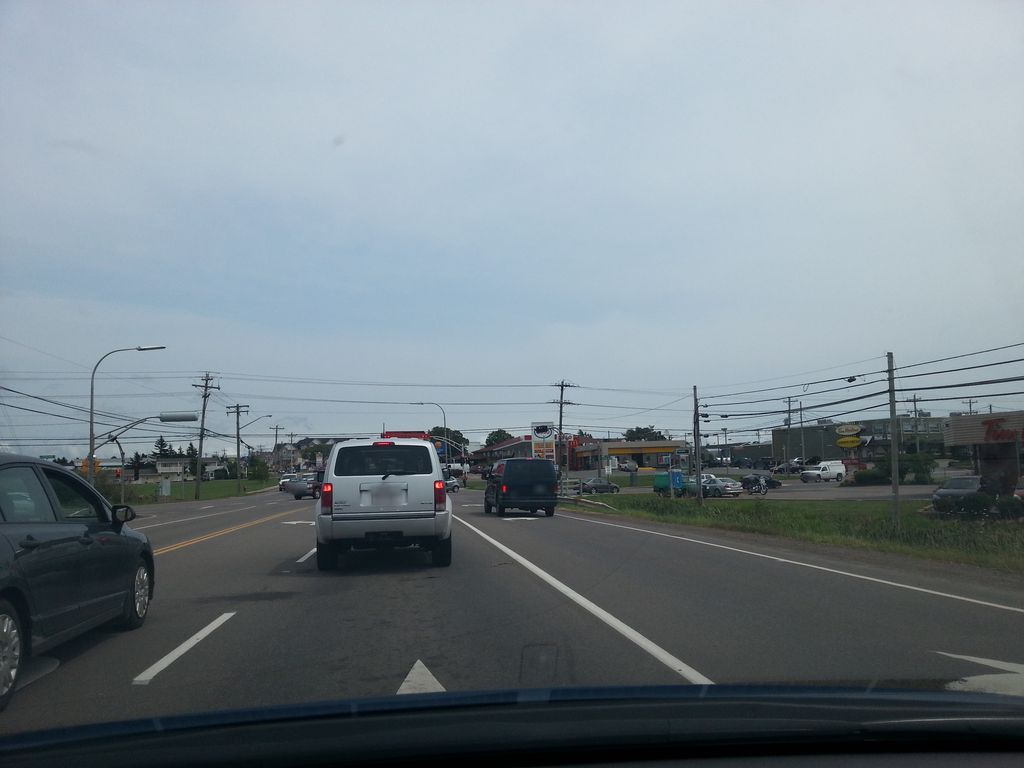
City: charlottetown